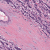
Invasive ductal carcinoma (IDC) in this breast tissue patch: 1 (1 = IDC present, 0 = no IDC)